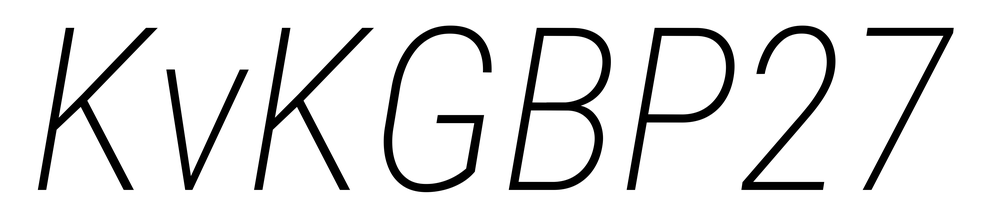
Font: Roboto-Italic_Condensed_ExtraLight_Italic